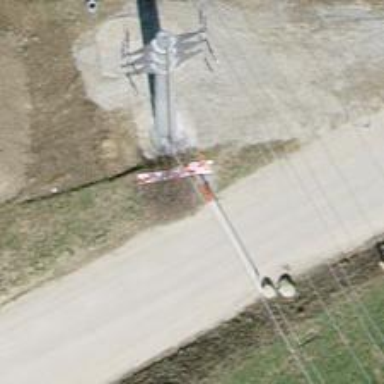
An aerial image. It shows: Power pole.